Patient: sex M, age 65
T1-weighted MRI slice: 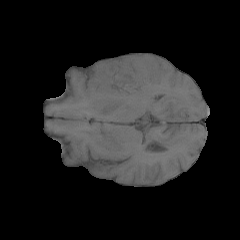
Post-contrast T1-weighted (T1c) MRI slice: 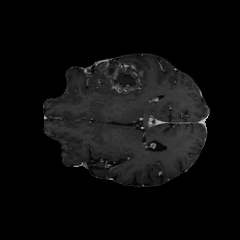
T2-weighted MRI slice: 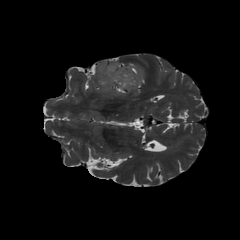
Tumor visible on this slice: yes
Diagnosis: Glioblastoma, IDH-wildtype
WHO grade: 4